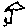
Label: tree